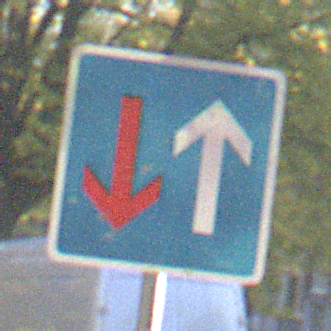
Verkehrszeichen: VorrangVorGegenverkehr
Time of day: SunriseSunset
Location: Outdoor (Urban)
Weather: PartlyCloudy
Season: Autumn
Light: Natural